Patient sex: F
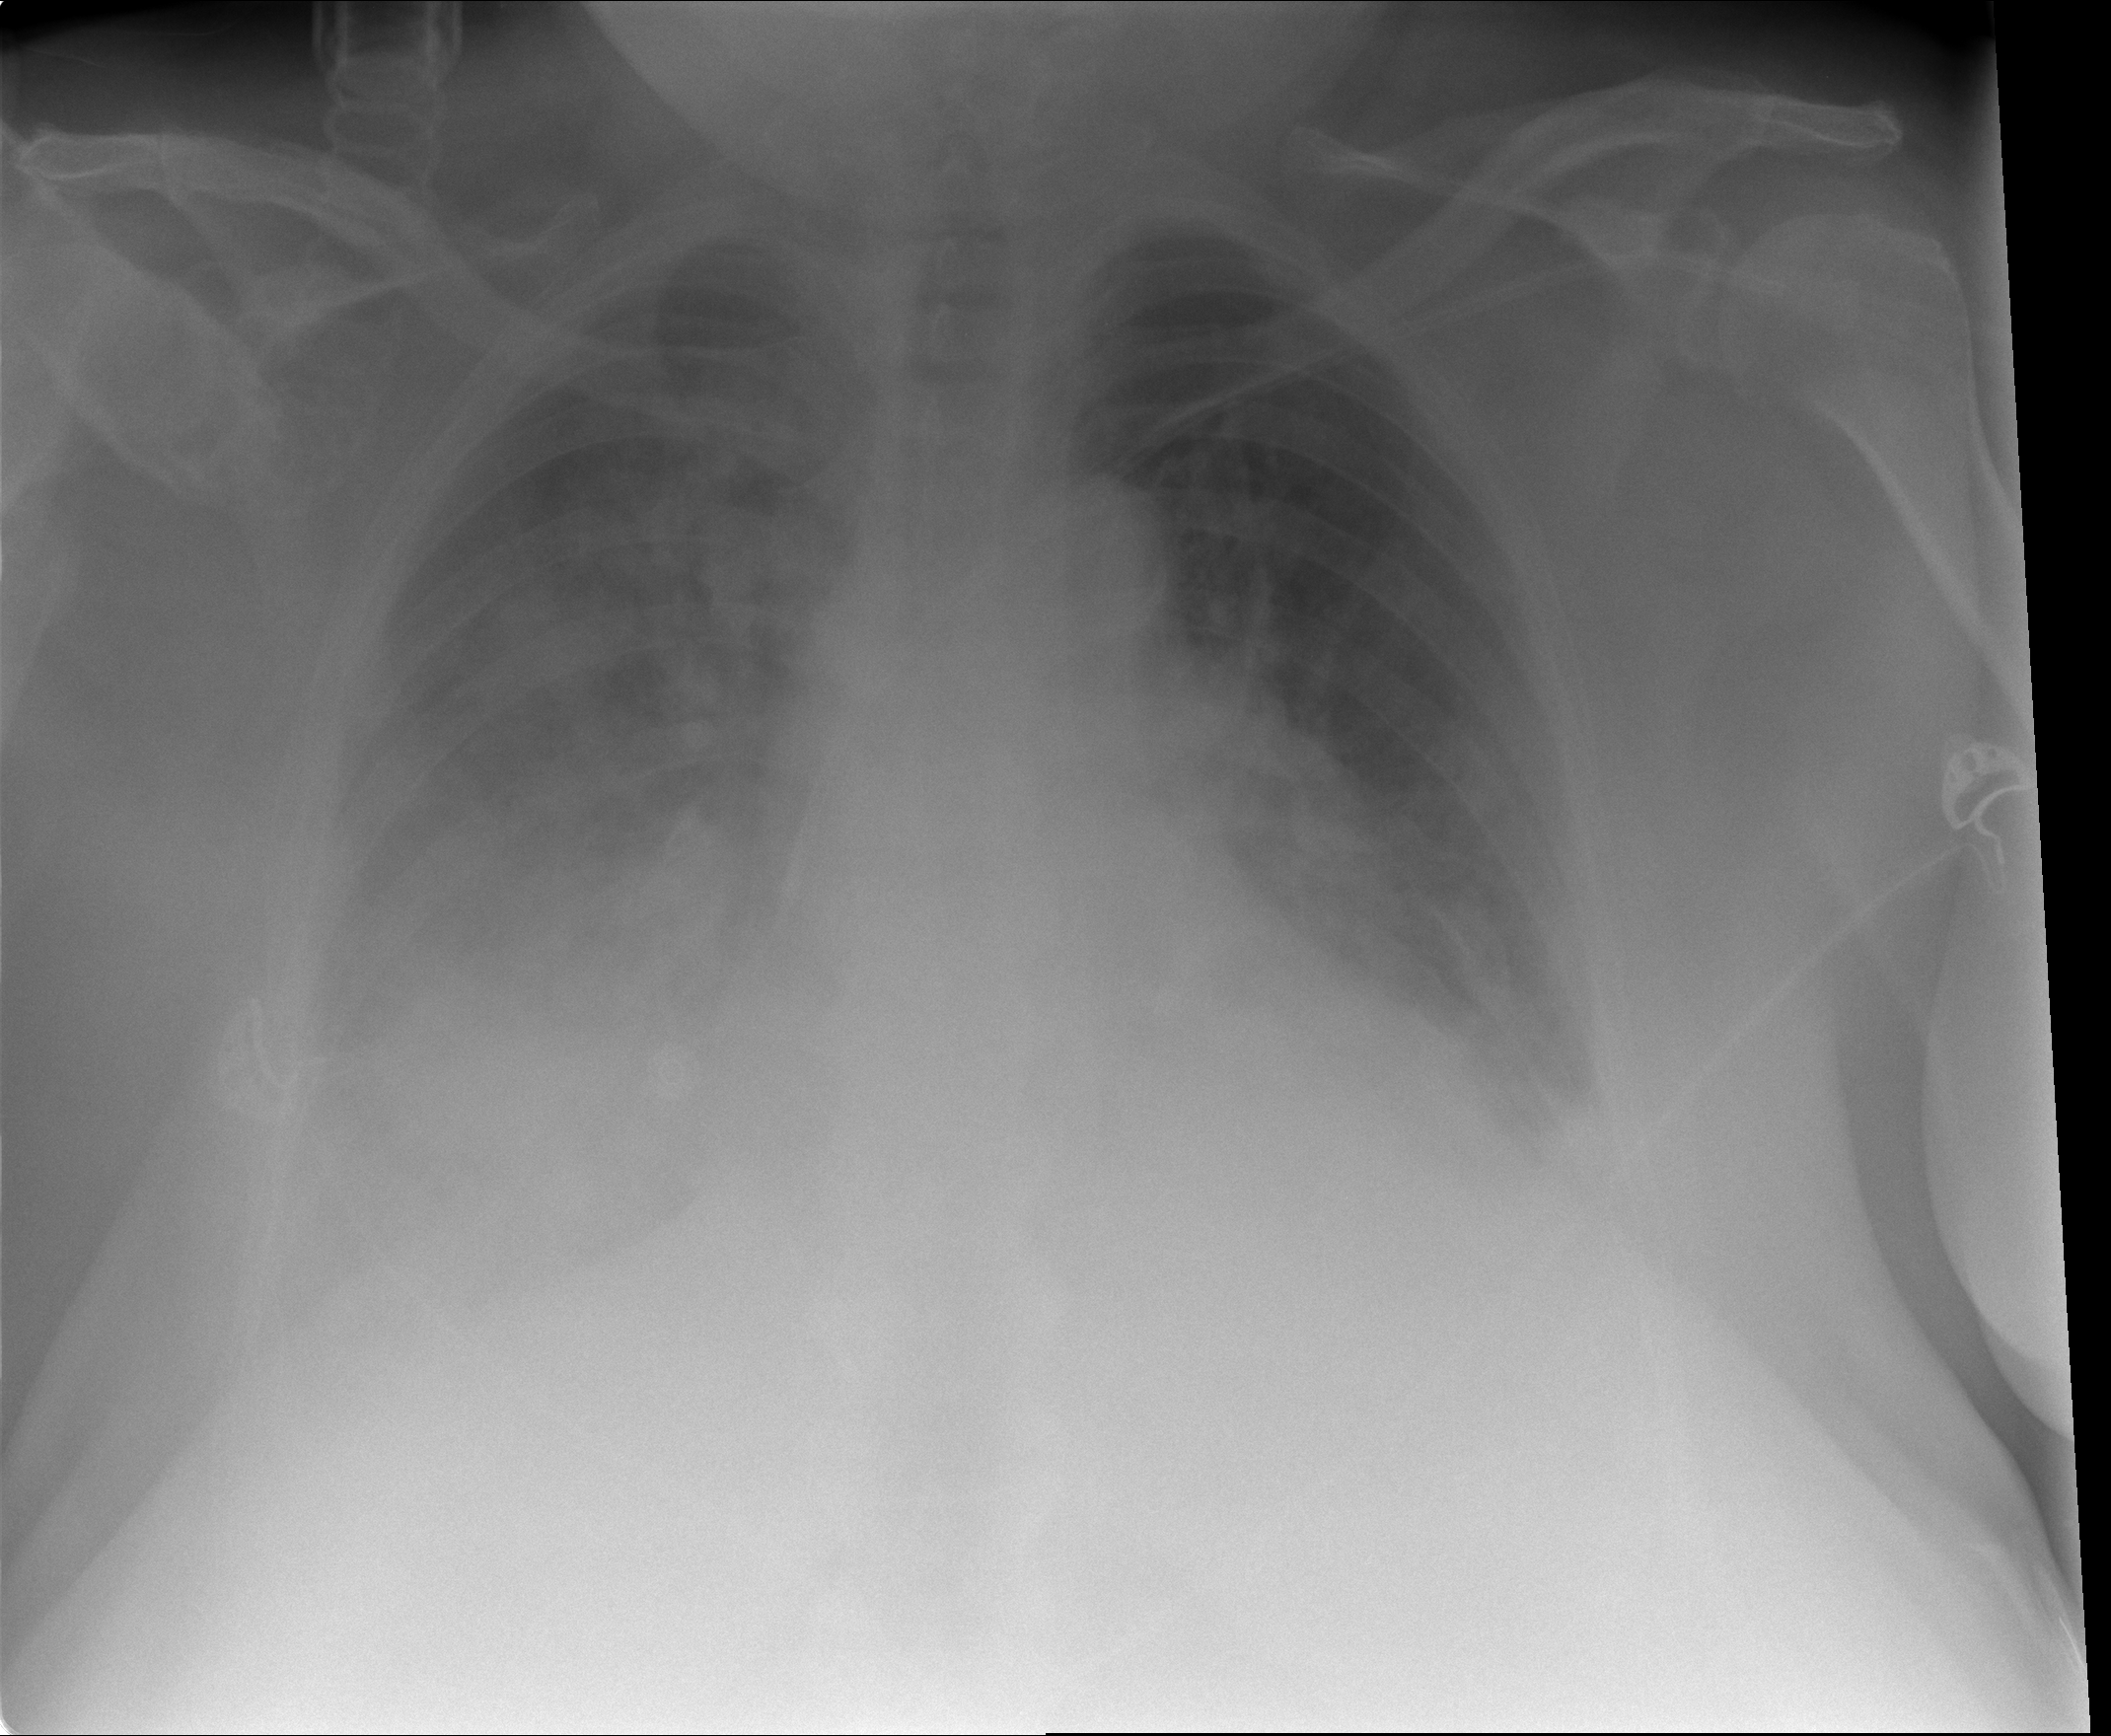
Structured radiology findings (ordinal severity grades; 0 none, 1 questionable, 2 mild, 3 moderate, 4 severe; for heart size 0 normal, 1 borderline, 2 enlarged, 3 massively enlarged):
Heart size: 0
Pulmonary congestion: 3
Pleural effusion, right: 3
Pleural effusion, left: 2
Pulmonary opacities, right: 3
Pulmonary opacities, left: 2
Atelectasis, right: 3
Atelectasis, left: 2